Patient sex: F
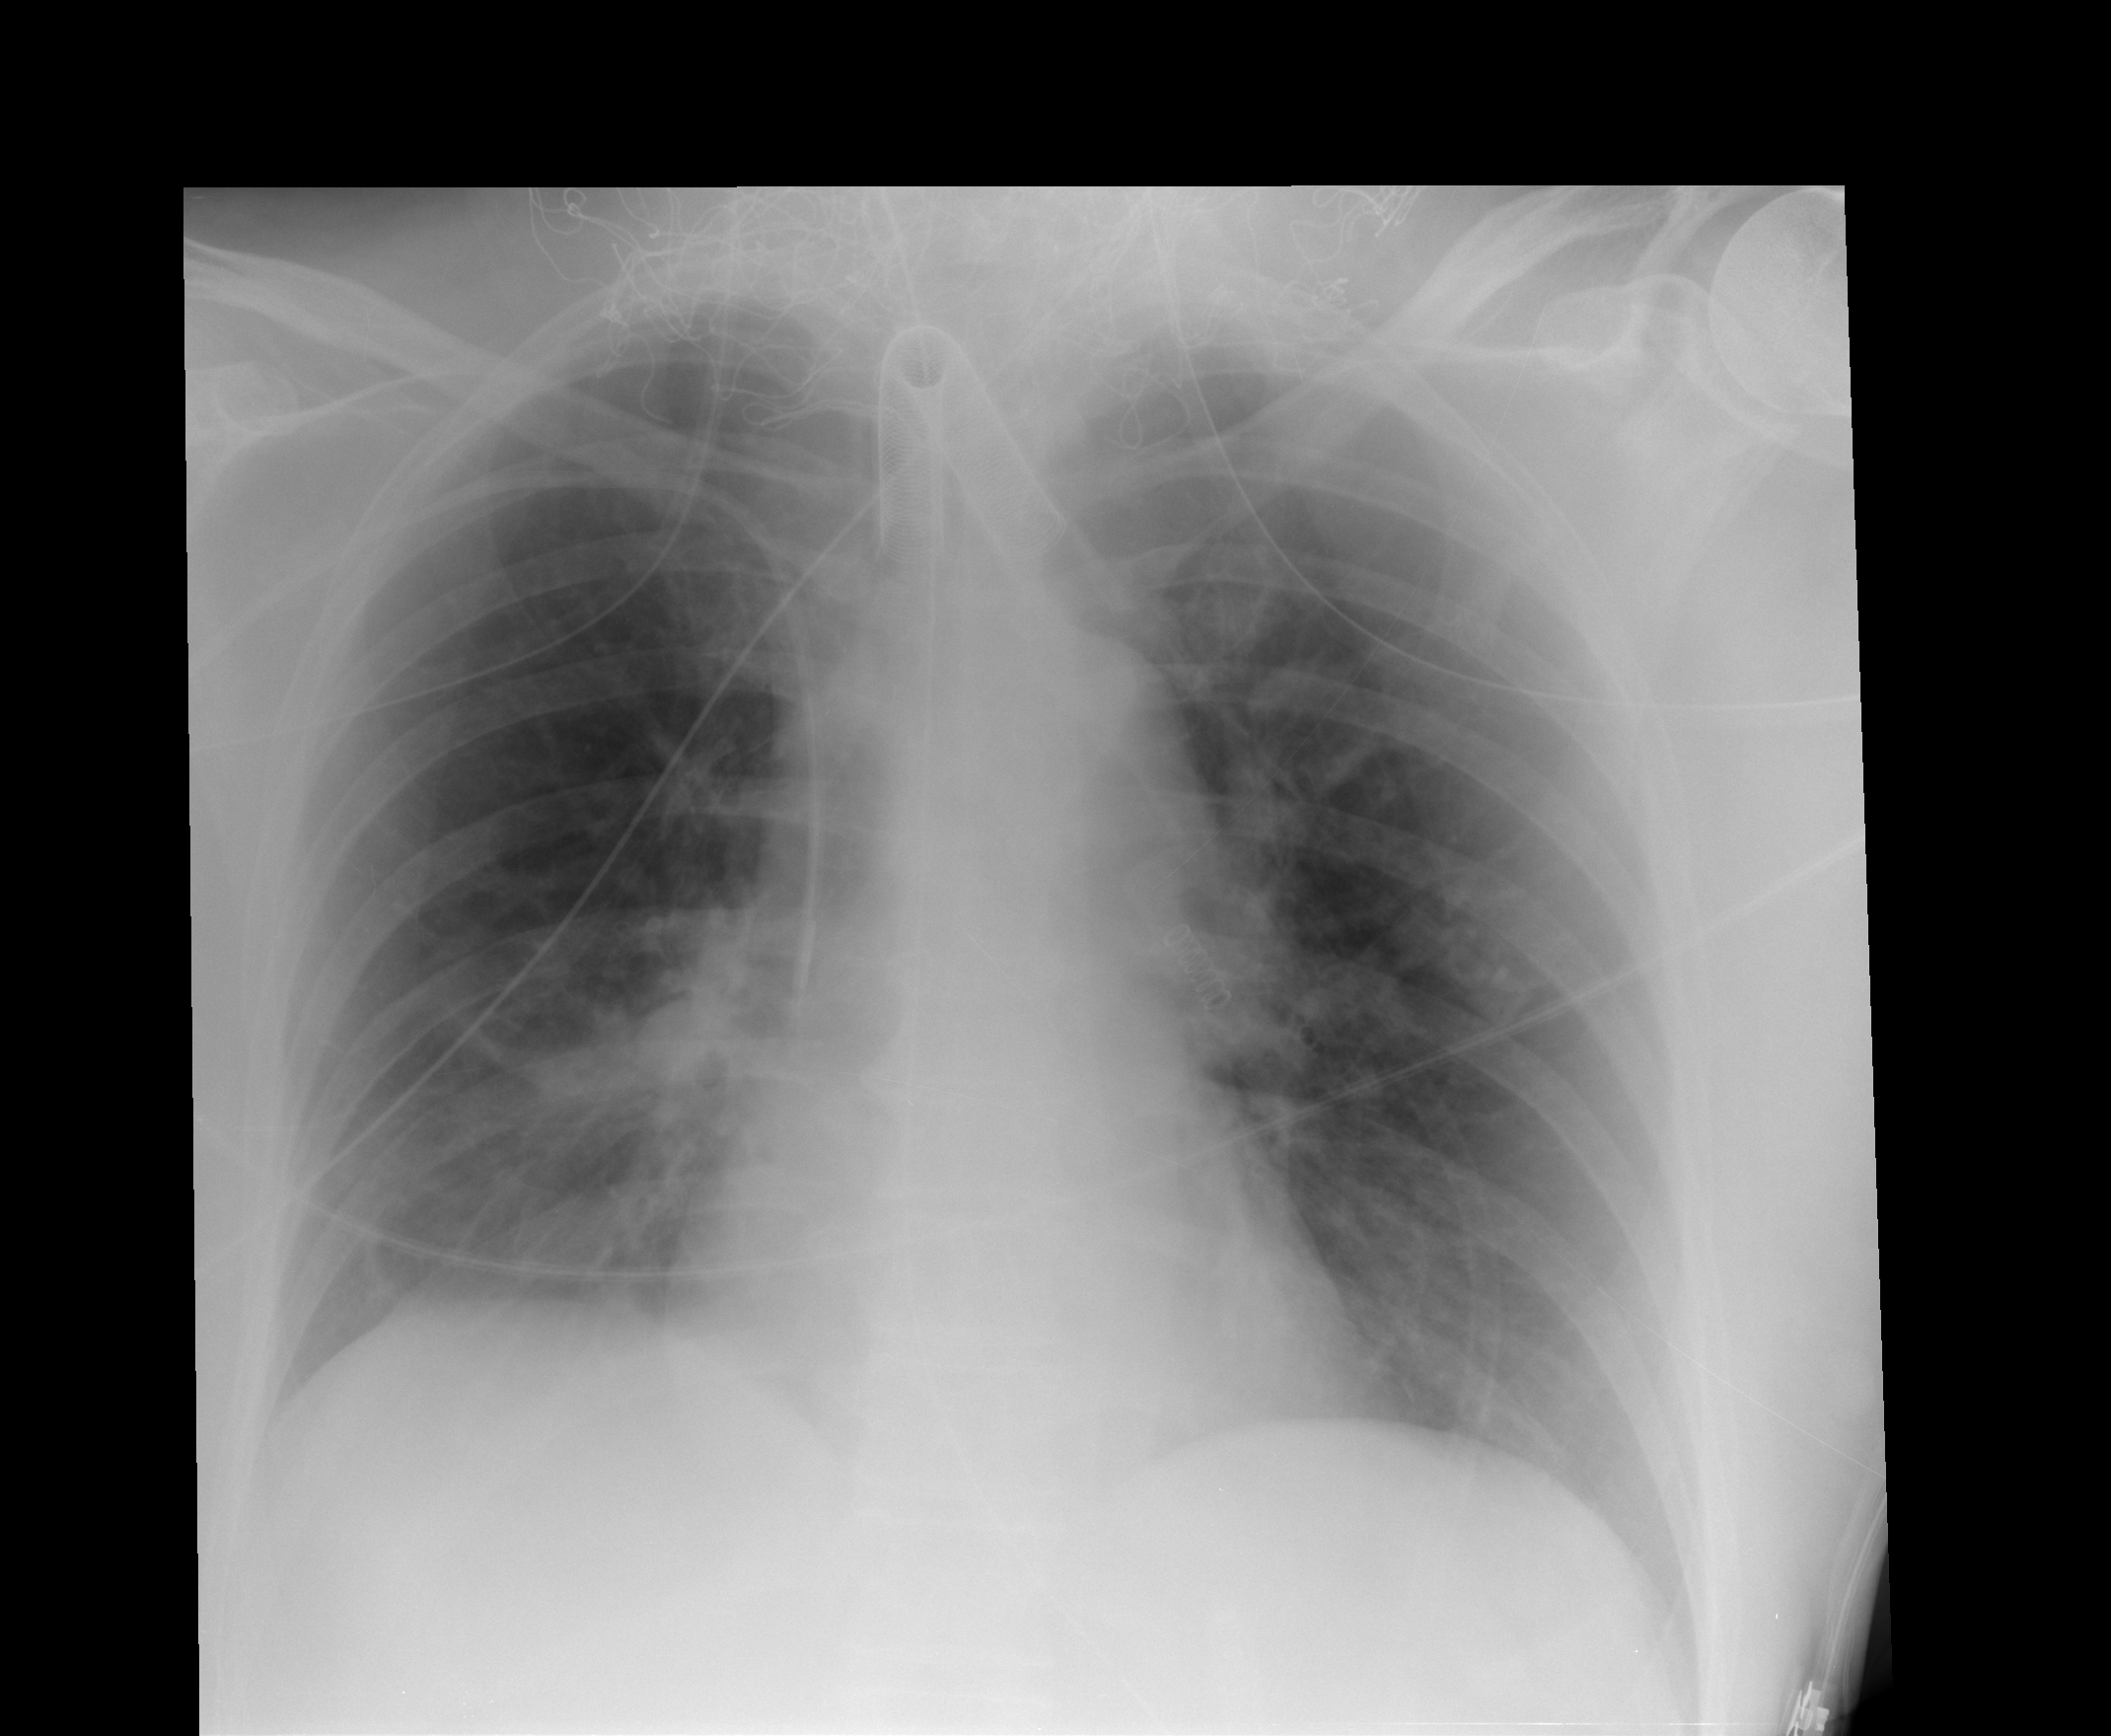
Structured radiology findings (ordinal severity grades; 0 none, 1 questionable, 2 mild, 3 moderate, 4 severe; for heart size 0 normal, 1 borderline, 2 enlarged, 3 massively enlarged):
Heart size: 0
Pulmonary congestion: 0
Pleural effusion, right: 0
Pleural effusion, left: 0
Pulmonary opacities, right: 1
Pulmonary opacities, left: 0
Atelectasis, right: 0
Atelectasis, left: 0